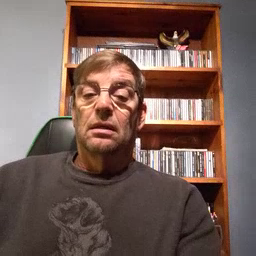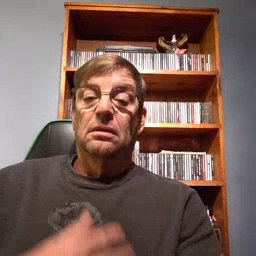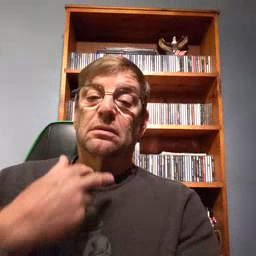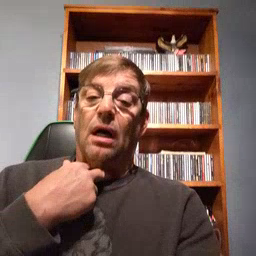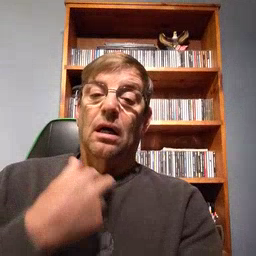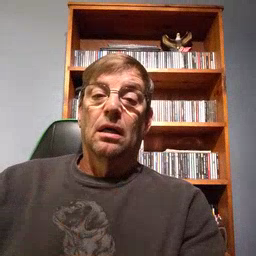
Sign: stuck